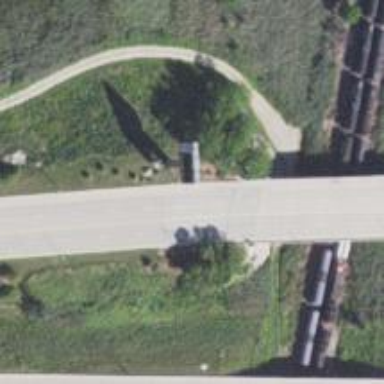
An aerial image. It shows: Footway on asphalt surface with bridge.